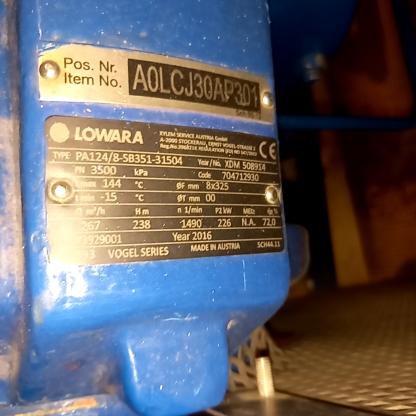
Klasa: tabliczka-znamionowa